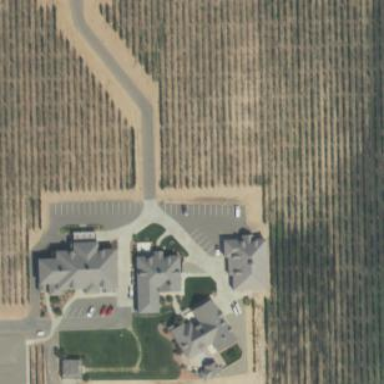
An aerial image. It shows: Vineyard.